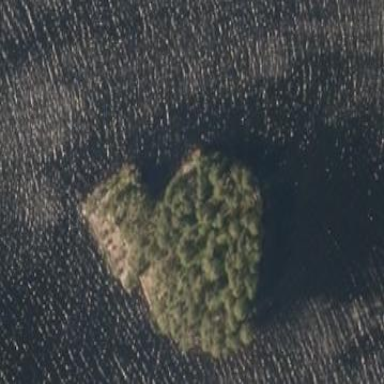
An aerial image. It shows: Island.